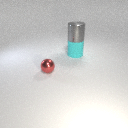
large gray metal cylinder above large cyan rubber cylinder